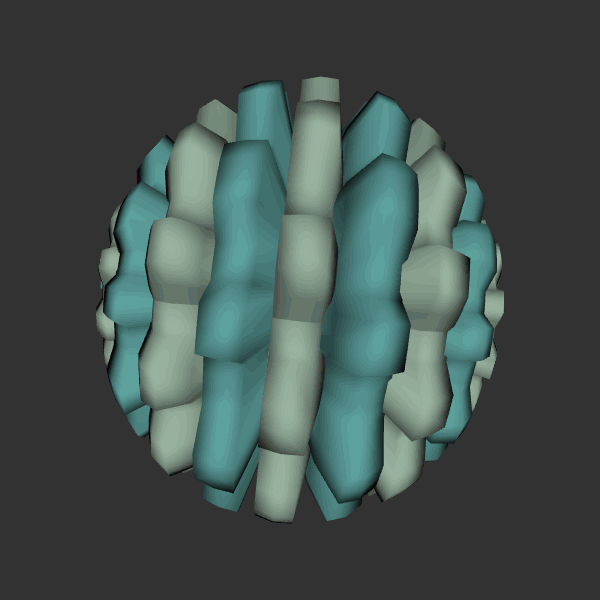
Background: dark